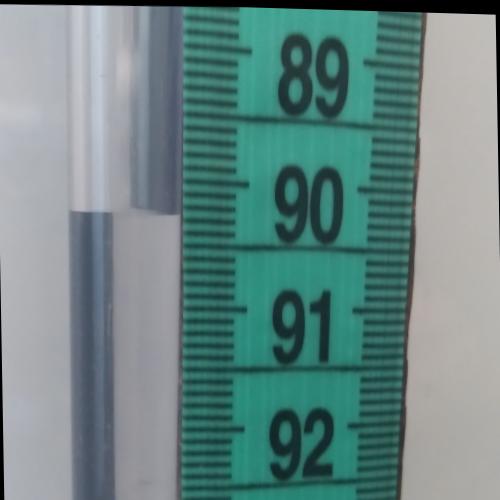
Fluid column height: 90.3 cm